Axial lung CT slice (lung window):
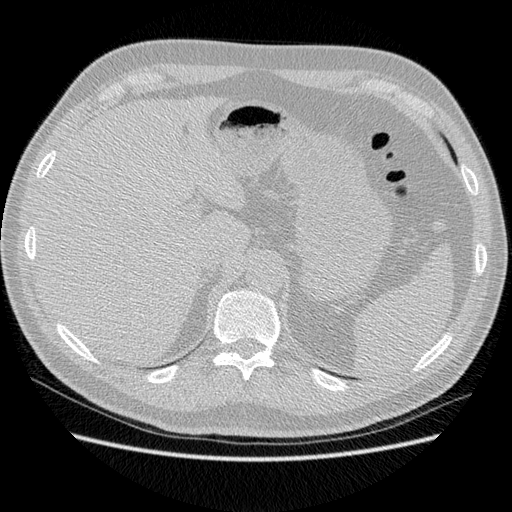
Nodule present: no